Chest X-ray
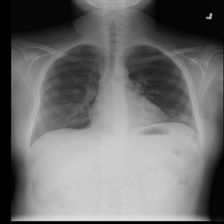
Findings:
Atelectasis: negative
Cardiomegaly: negative
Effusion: negative
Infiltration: negative
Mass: negative
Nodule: negative
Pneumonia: negative
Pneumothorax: negative
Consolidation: negative
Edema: negative
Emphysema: negative
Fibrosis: negative
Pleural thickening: negative
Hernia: negative